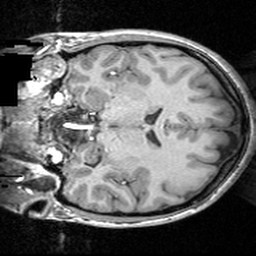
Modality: T1w
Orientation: coronal
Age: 24
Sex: female
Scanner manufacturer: siemens
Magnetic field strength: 3 T
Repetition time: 1.62 s
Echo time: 0.003 s